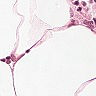
Metastatic tissue present: no